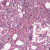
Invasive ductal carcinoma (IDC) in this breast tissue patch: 0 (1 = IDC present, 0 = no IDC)